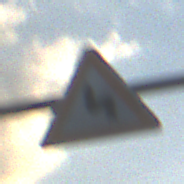
Verkehrszeichen: DoppelkurveZunaechstLinks
Umgebung: Outdoor, Nature
Tageszeit: SunriseSunset
Wetter: PartlyCloudy
Licht: Natural
Jahreszeit: NotSpecified
Kontrast: LowContrast